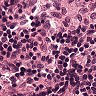
Metastatic tissue present: no